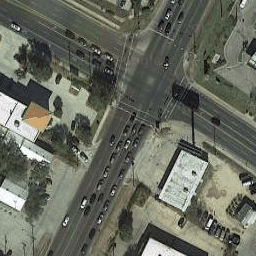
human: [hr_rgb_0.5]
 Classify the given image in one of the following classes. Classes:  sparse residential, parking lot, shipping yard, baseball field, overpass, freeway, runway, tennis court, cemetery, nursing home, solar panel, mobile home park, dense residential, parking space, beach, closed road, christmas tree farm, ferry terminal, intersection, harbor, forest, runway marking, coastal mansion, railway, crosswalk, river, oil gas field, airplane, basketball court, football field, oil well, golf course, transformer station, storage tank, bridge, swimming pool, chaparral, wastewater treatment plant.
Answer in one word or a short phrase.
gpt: intersection